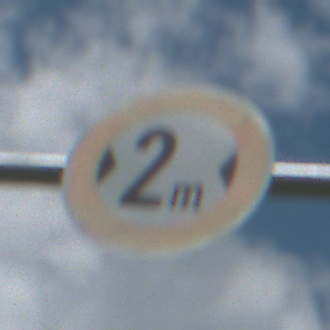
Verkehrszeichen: TatsaechlicheBreite2
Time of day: Midday
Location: Outdoor (Nature)
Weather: PartlyCloudy
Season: NotSpecified
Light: Natural